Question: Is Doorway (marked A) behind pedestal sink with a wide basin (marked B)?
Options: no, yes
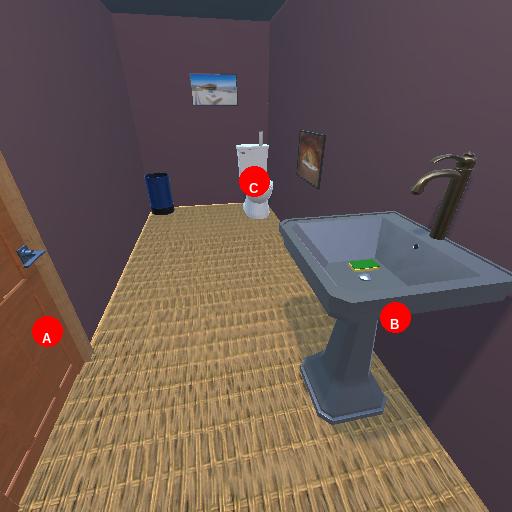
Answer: no